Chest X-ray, PA view. Patient: 41 years old, sex M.
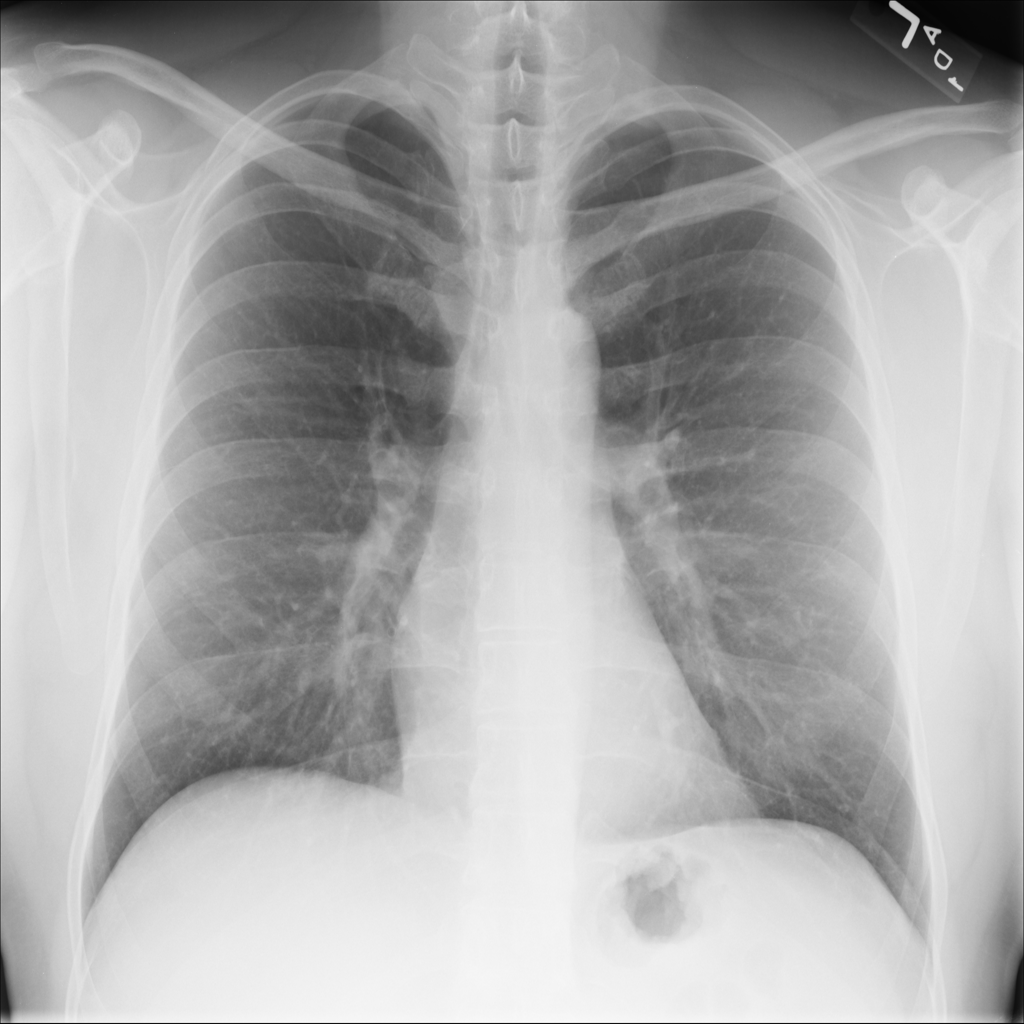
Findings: No Finding